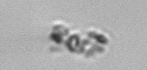
Label: detritus